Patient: sex F, age 68
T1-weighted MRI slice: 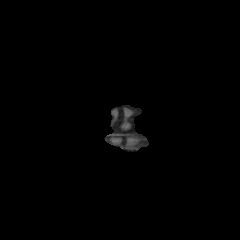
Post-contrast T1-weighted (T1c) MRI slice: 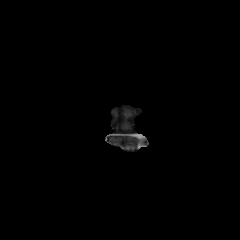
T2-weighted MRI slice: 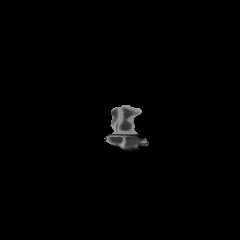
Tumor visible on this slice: no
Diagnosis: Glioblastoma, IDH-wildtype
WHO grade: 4